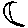
Label: moon